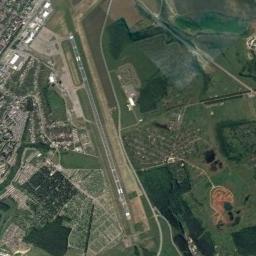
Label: airport